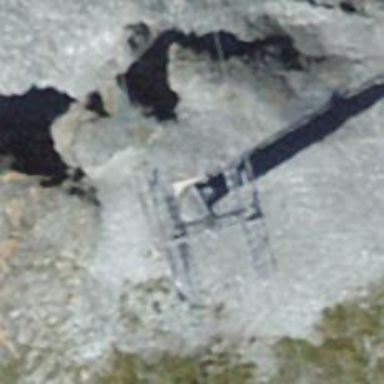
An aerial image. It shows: Pylon used for aerialway.